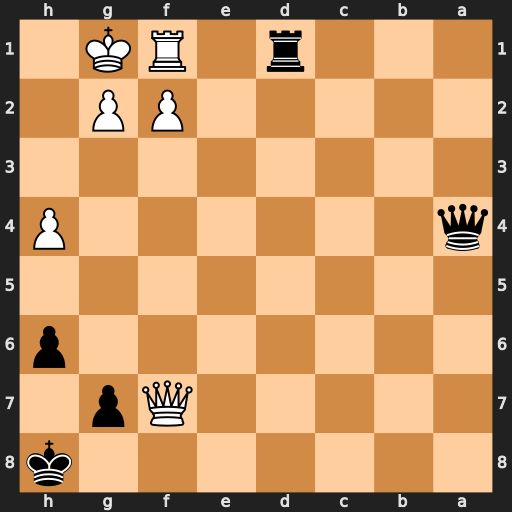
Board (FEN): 7k/5Qp1/7p/8/q6P/8/5PP1/3r1RK1
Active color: b
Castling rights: -
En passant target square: -
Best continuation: Rxf1+ Kxf1 Qd1#